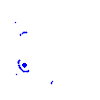
Particle: electron